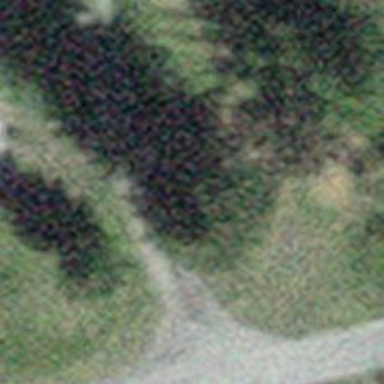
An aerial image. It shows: Needle-leaved tree in natural setting.